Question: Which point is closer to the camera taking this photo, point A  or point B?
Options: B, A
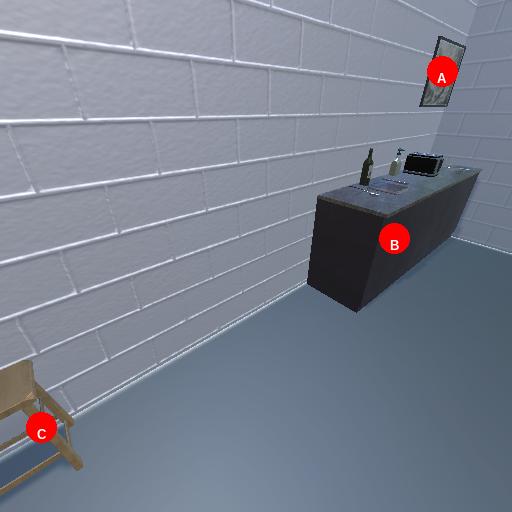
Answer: B